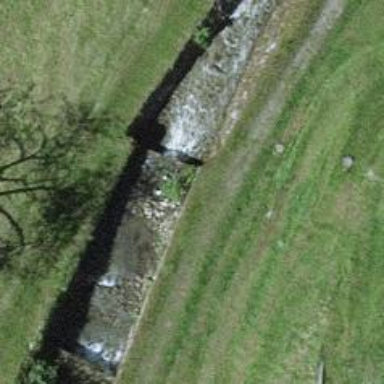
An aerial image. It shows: Check dam along waterway with retaining wall.